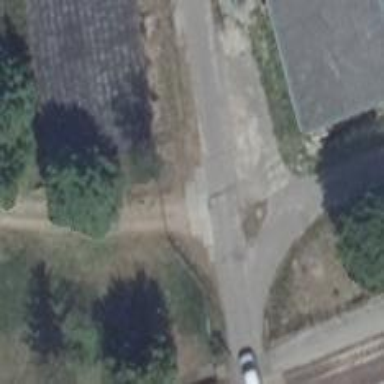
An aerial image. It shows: Service road with concrete plates surface.